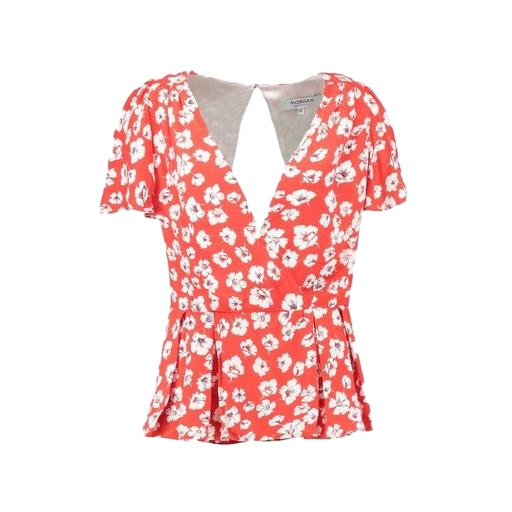
red floral-print top, red floral print peplum blouse, floral short-sleeved shirt, white background